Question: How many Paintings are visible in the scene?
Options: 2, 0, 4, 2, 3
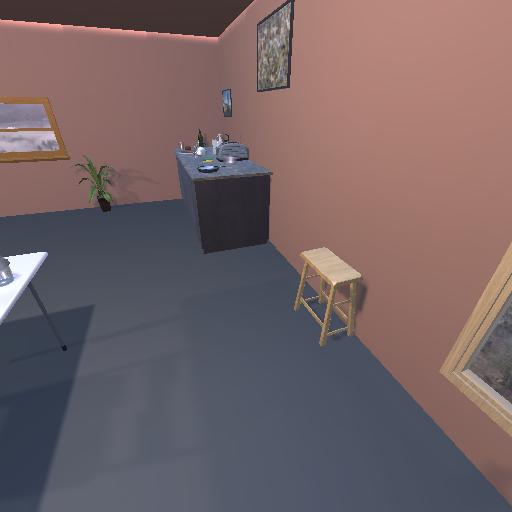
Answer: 2